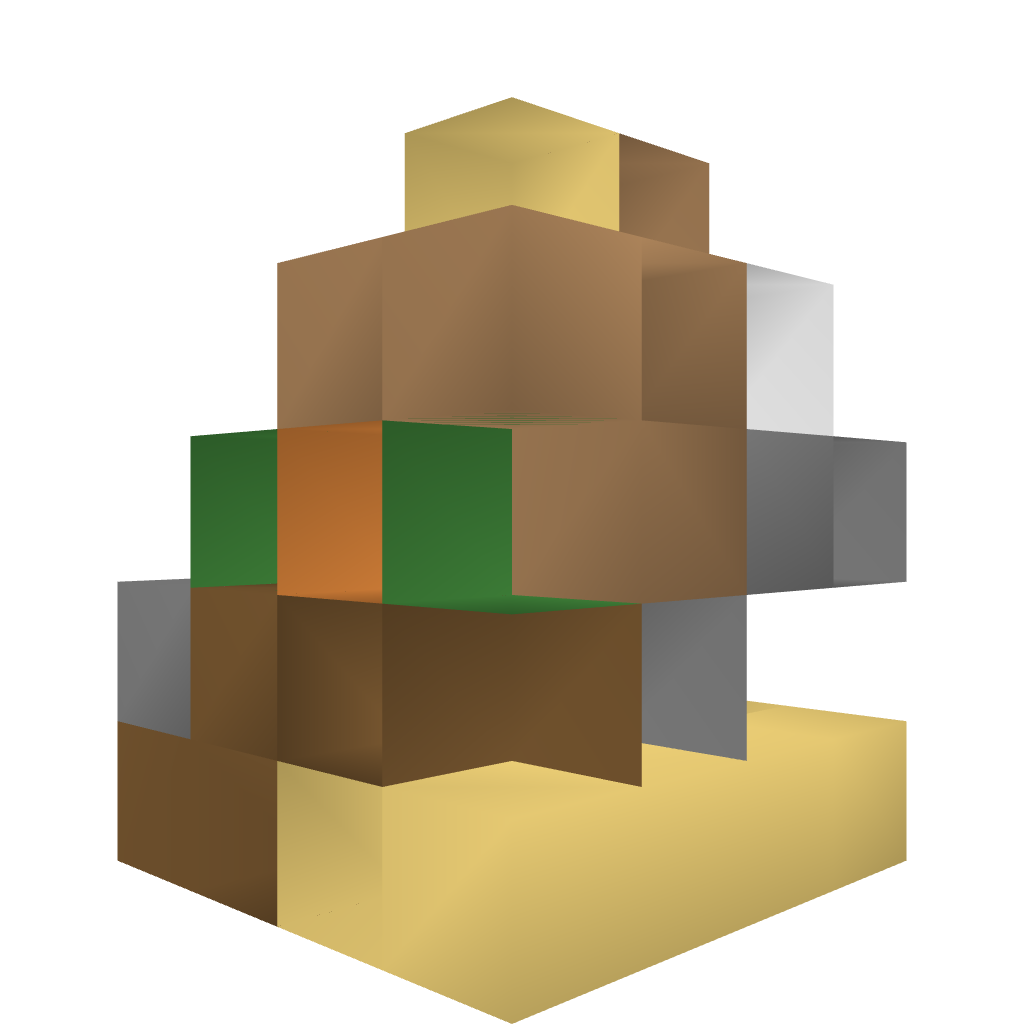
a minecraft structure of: Smallest Minecraft house [with all you will need :)] bad low quality